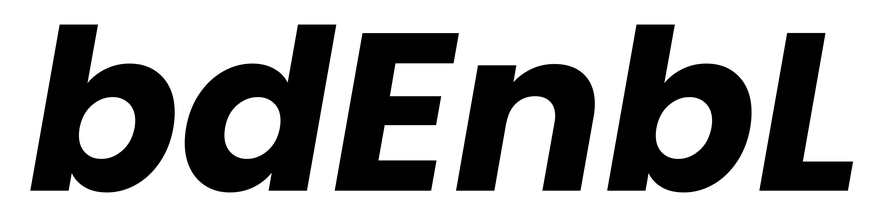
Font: Poppins-BoldItalic